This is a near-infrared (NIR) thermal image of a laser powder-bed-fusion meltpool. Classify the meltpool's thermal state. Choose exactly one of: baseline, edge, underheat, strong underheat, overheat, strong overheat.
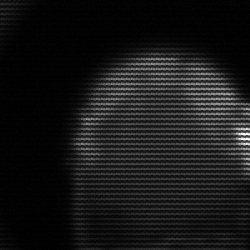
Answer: edge